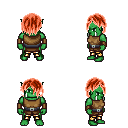
a pixel art fantasy rpg character, male body template, orc, green skin, leather chest armor, gold greaves, red bangs hairstyle, leather bracers, four views (front, back, left, right), 2x2 character sprite sheet, small pixel art, hard edges, no anti-aliasing